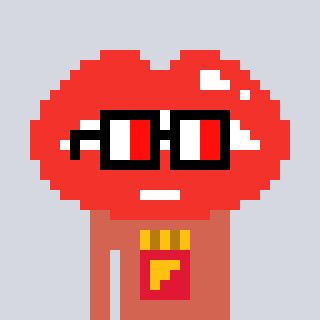
a pixel art character with square glasses with black frames and red eyes, a lips-shaped head and a peachy-colored body on a cool background